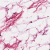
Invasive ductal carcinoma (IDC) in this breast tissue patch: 0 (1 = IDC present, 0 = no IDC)